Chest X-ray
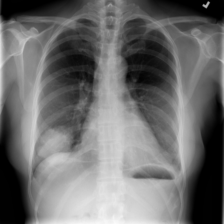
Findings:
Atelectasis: negative
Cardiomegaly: negative
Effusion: negative
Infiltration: positive
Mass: positive
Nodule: negative
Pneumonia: negative
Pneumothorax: negative
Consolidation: negative
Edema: negative
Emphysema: negative
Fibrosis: negative
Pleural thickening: negative
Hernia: negative